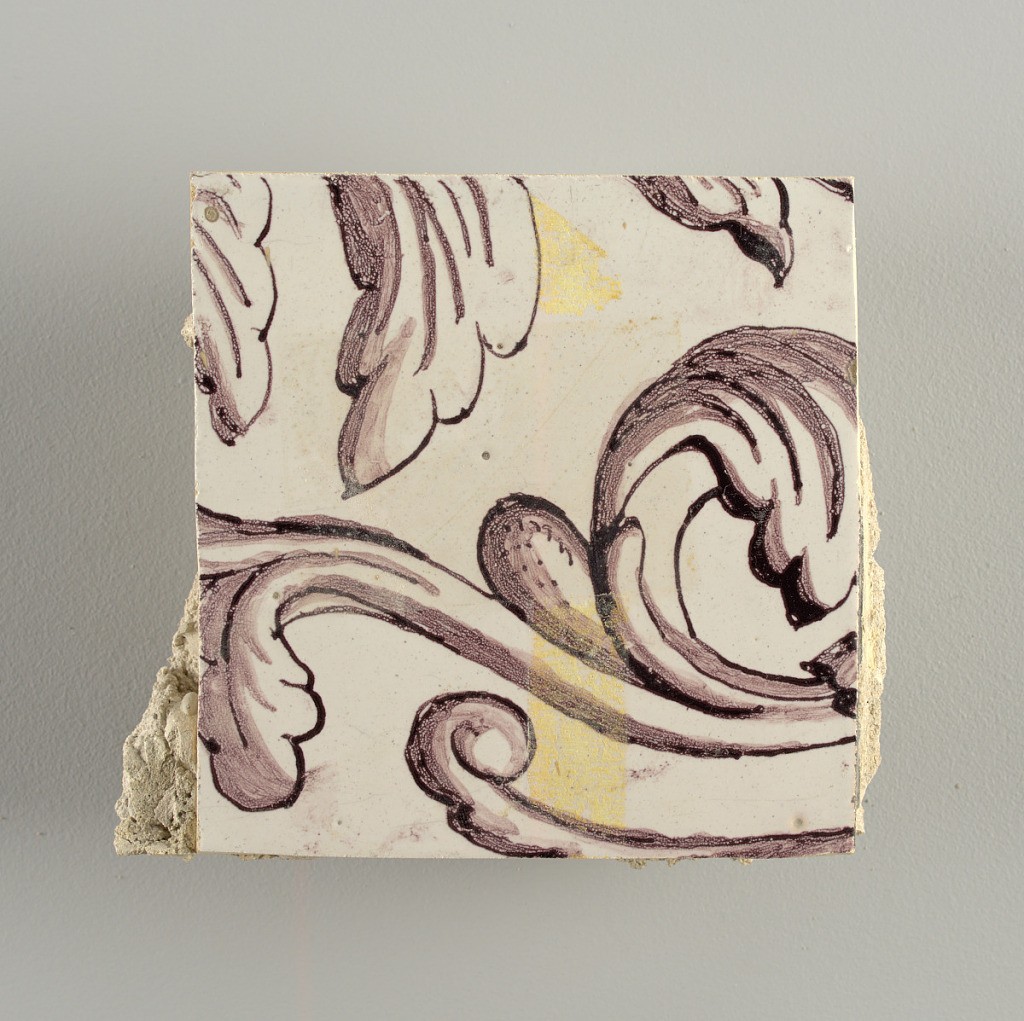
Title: Wall facing
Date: ca. 1725
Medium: tin-glazed earthenware, underglaze
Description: Two vertical rectangles, twenty-three tiles high.  A) Nine tiles wide at top; seven tiles wide at bottom.  B) Ten and one-half tiles wide.

Arabesque design of foliage.  A) with centered figure of Justice under a canopy.  B) with centered urn.